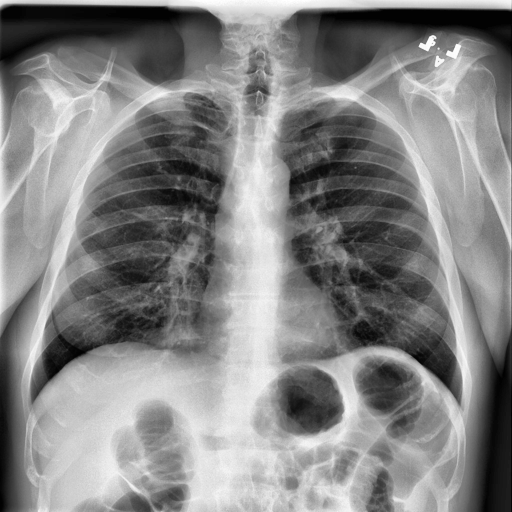
Finding: NORMAL